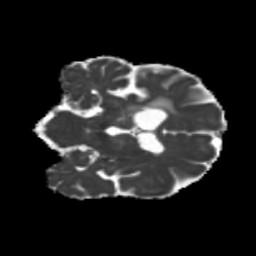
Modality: MD
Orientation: coronal
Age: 60
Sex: female
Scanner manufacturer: siemens
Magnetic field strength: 3 T
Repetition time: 5.25 s
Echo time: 0.08 s